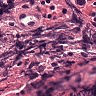
Metastatic tissue present: no